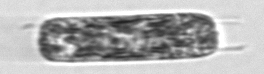
Label: Hemiaulus